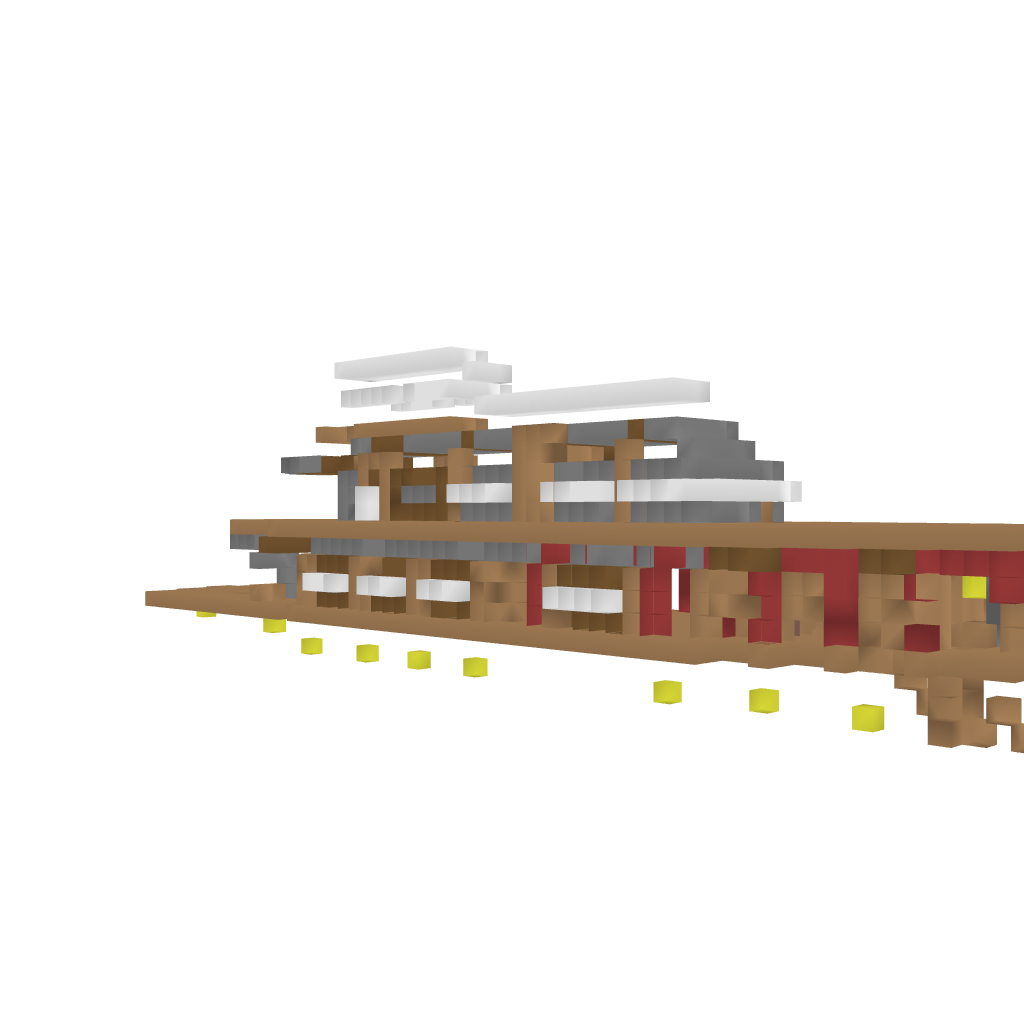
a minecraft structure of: Yacht (w/o water) bad low quality